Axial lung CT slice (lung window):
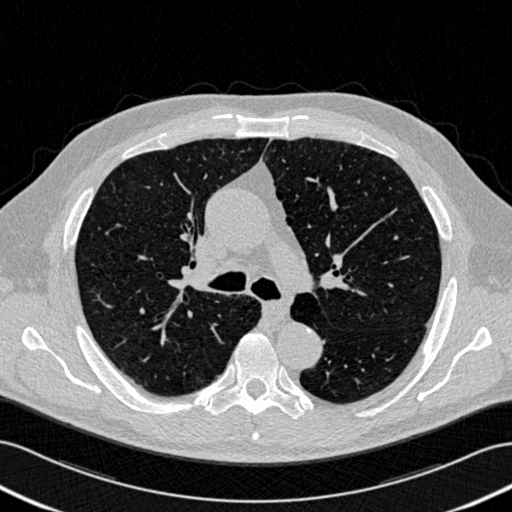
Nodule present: no